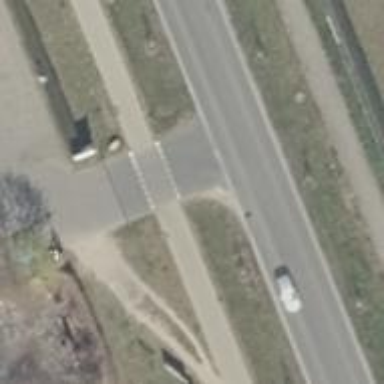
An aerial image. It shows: Uncontrolled road crossing.